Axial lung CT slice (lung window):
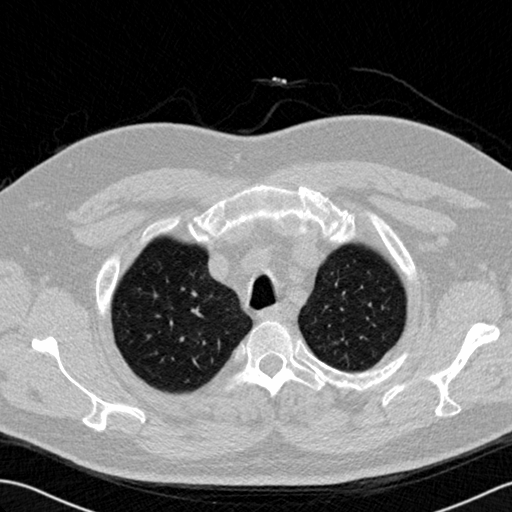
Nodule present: no